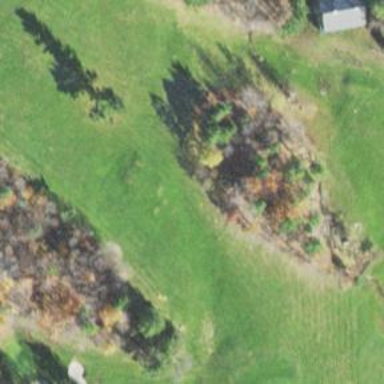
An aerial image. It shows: View of golf hole.